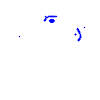
Particle: electron